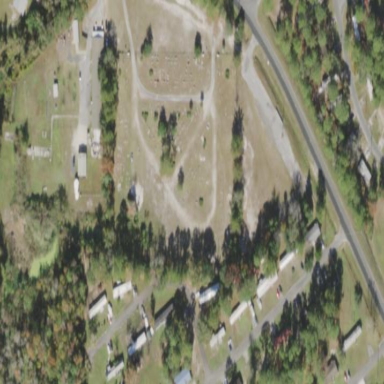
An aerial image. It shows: Cemetery.